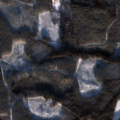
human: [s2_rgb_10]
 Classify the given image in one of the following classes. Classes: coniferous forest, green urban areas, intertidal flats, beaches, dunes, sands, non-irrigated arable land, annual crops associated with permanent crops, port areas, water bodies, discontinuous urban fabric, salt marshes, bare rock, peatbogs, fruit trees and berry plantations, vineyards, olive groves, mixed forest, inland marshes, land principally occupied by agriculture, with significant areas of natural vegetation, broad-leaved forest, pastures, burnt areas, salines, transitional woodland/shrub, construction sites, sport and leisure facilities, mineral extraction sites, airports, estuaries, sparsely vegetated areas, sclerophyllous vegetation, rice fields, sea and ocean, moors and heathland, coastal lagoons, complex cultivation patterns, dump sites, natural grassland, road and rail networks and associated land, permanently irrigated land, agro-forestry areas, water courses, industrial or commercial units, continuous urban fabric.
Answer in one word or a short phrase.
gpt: coniferous forest, transitional woodland/shrub